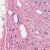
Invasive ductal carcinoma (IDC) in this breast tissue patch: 1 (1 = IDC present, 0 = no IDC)